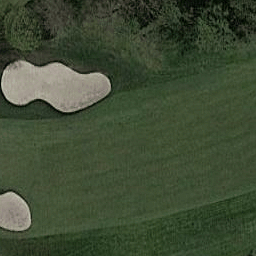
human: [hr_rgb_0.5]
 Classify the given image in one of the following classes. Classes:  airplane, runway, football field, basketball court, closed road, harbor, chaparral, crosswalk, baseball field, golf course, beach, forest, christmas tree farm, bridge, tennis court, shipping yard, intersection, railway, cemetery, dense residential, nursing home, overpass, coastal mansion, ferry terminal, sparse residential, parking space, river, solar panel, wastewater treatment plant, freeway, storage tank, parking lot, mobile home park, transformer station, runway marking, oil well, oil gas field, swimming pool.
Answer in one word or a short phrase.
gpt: golf course